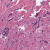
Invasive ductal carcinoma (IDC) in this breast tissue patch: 0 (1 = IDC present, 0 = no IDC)